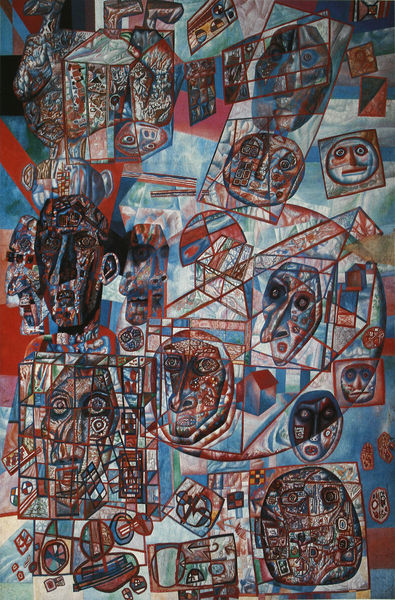
Titel: Der Mensch in der Welt
Künstler: Pawel Filonow
Standort: St. Petersburg
Institution: Staatliches Russisches Museum
Schlagwörter: blau, gemälde, weiß, kubismus, kubistisch, bunt, köpfe, schwarz, rot, expressionismus, malerei, gesichter, augen, gesicht, bild, häuser, kreis, hellblau, farbig, moderne, abstrakt, flächen, modern, formen, linien, münder, nasen, surreal, surrealismus, expressionistisch, durcheinander, kreise, würfel, quadrate, geometrisch, quader, illusion, geometrie, komisch, ebenen, masken, chaotisch, fiurativ